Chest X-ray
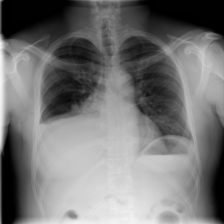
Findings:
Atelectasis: negative
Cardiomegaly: negative
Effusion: negative
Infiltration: negative
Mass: negative
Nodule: negative
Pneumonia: negative
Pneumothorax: negative
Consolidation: negative
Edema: negative
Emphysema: negative
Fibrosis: negative
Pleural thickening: negative
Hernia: negative